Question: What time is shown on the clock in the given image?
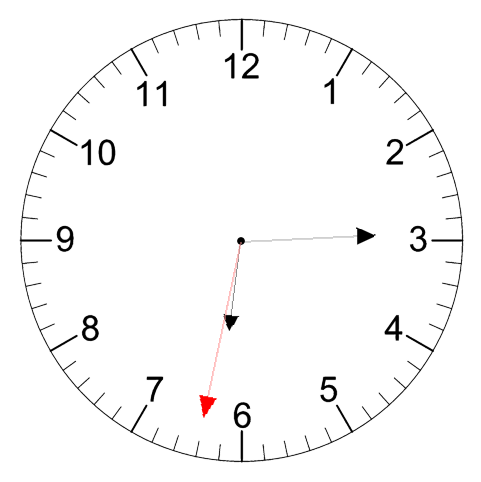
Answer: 06:14:32